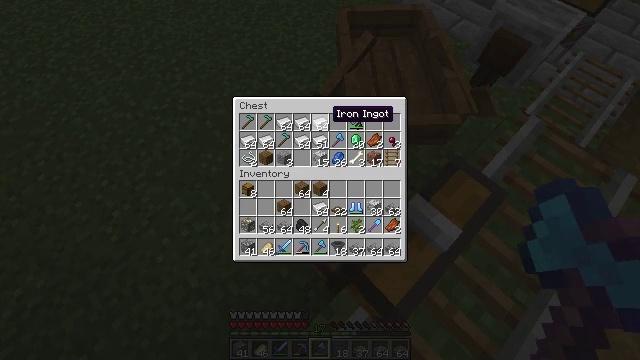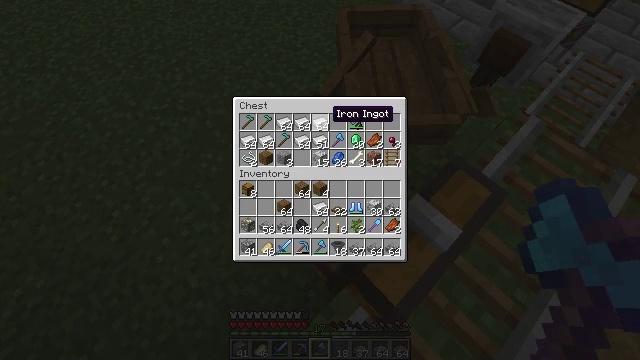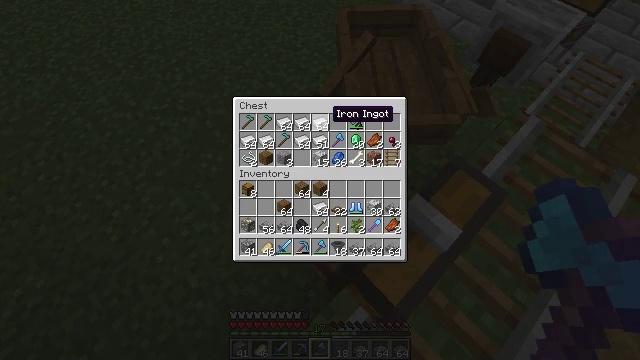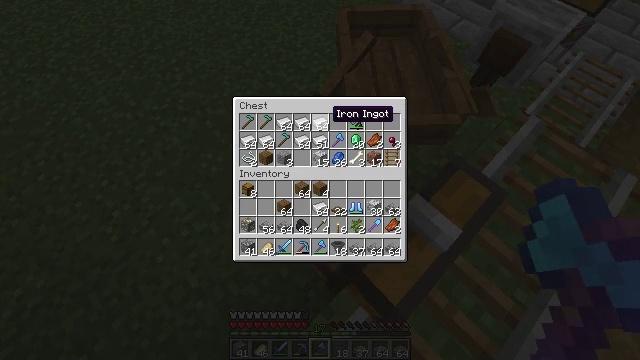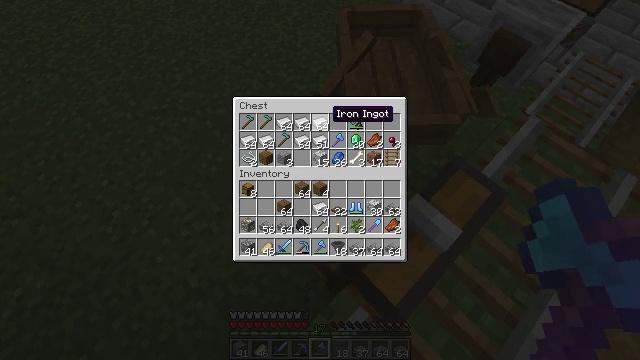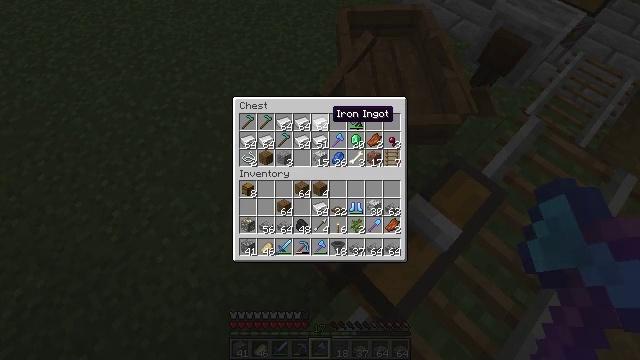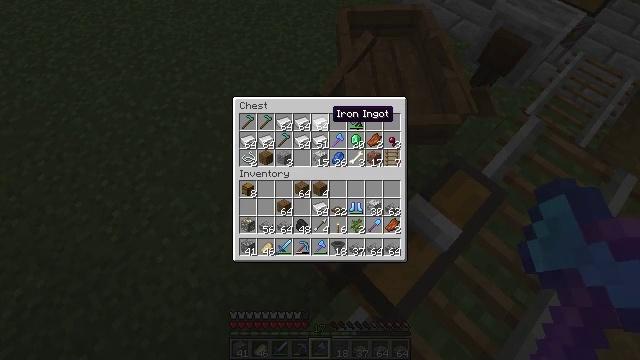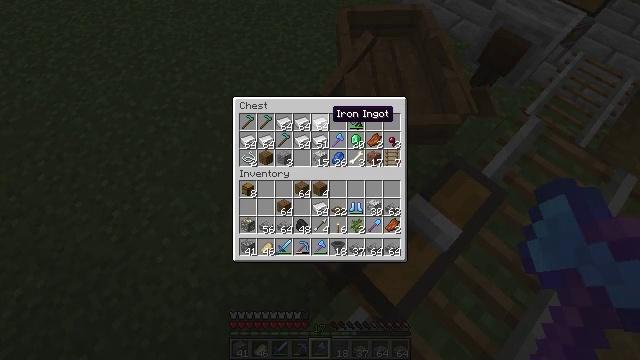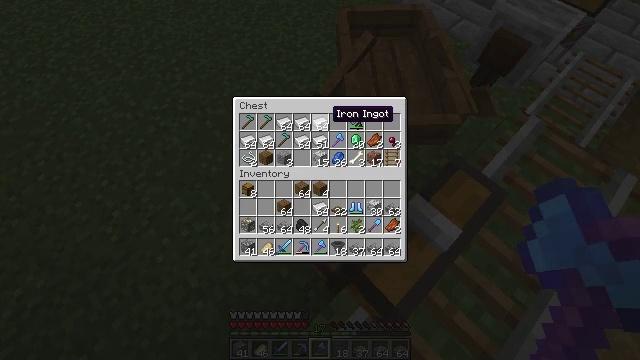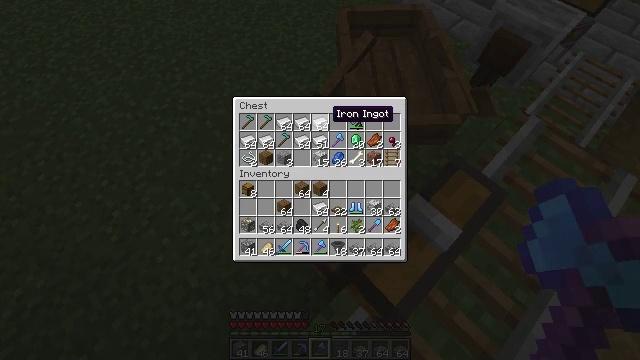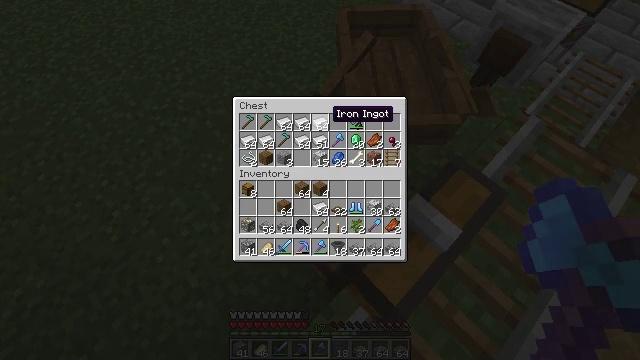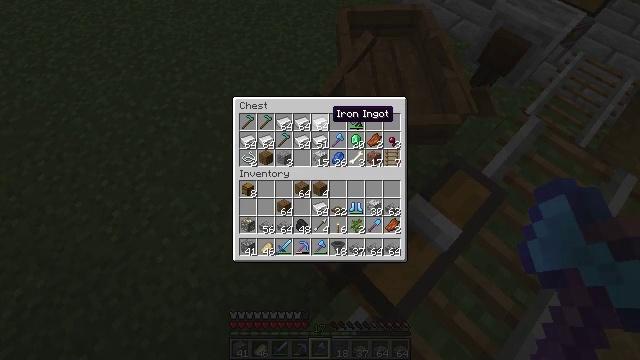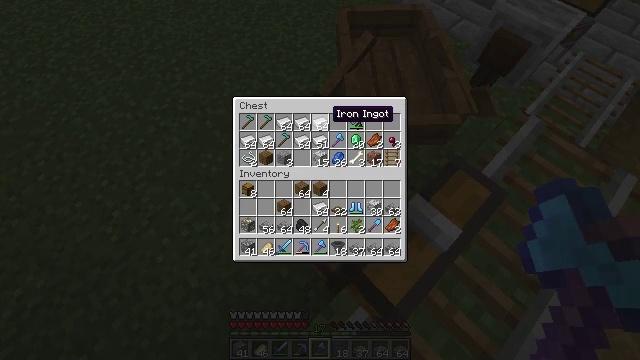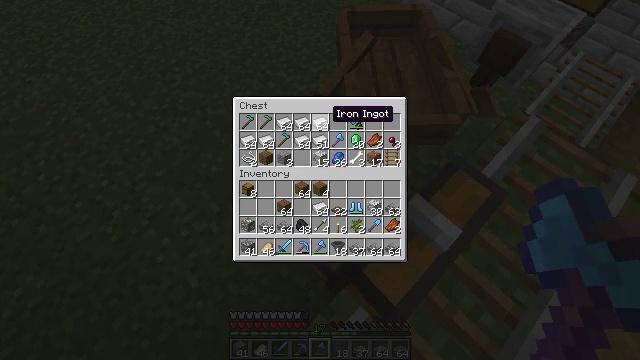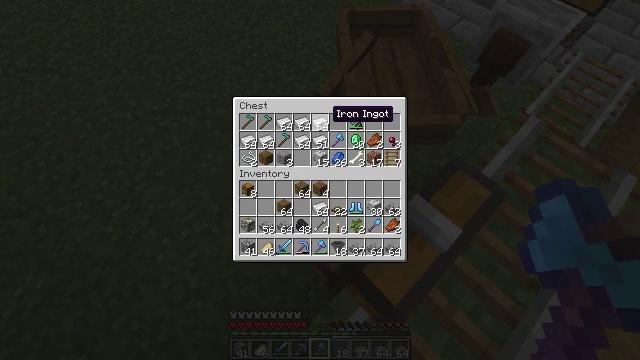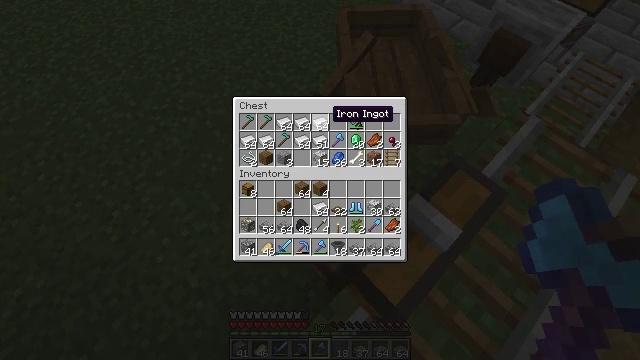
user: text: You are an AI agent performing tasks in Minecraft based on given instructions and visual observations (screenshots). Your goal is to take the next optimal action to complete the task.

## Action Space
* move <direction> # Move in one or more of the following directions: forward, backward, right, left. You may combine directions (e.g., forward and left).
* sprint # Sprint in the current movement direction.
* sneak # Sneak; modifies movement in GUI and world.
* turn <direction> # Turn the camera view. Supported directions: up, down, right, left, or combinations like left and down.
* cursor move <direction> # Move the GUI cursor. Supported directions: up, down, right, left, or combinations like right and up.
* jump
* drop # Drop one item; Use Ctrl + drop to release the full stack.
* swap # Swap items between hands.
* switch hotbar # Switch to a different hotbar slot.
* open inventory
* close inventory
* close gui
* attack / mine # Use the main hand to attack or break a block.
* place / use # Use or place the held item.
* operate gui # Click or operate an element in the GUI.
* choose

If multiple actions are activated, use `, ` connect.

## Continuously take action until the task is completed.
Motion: motion action
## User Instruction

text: Craft the iron block using nine iron ingots.
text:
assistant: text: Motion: sneak
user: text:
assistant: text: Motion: sneak
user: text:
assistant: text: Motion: sneak
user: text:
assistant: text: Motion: sneak
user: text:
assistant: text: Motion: sneak
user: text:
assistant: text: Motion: sneak
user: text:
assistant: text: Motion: sneak
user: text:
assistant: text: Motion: sneak
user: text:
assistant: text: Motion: sneak
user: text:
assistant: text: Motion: sneak
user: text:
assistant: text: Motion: sneak
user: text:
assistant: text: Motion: sneak
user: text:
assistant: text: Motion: sneak
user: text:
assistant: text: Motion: sneak
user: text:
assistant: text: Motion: sneak
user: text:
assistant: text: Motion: sneak
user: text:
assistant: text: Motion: sneak
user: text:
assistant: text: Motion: no_op
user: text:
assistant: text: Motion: no_op
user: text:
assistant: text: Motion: no_op
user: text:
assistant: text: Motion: no_op
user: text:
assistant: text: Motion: no_op
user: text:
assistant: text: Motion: no_op
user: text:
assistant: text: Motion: no_op
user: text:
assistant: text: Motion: no_op
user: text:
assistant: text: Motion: no_op
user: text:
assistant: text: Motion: no_op
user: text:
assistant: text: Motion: no_op
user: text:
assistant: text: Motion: no_op
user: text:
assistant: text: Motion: no_op